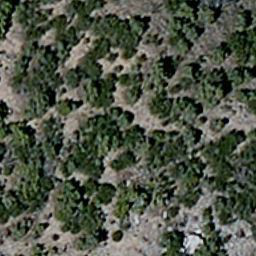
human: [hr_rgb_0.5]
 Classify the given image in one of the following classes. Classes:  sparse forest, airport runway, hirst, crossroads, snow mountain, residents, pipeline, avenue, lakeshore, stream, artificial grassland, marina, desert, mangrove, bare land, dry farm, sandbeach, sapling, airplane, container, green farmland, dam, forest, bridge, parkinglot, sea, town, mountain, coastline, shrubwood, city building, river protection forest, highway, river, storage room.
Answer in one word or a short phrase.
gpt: sparse forest